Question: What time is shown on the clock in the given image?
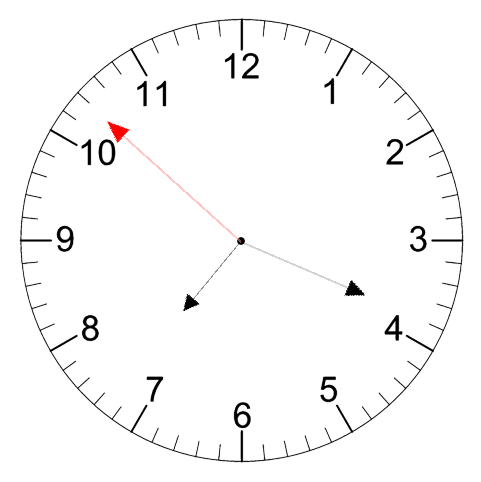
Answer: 07:18:52